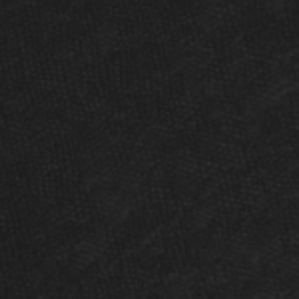
Label: frost